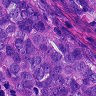
Metastatic tissue present: yes